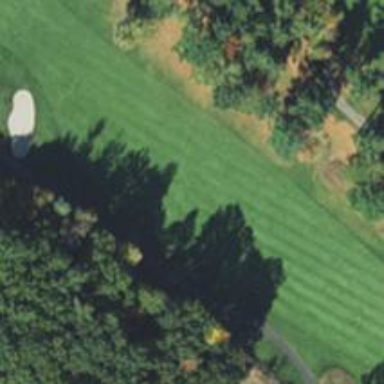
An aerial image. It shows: Golf hole.